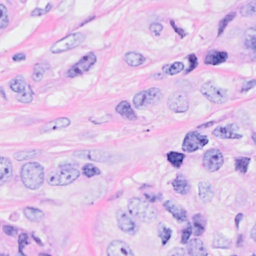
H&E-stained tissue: Breast